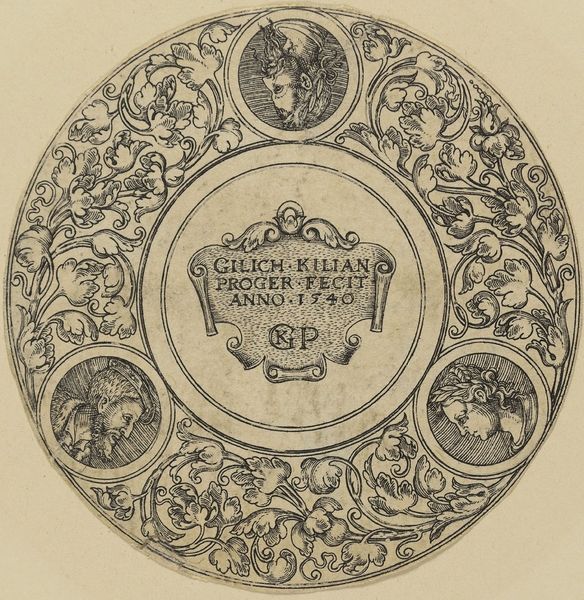
Titel: Pockaldeckel
Künstler: Gilich Kilian Proger
Standort: Hamburg
Institution: Museum für Kunst und Gewerbe Hamburg
Schlagwörter: ornament, schale, renaissance, rund, krug, skulptur, kopfbedeckung, grafik, graphik, floral, ornamente, plastik, fotografie, photographie, becher, medaillon, druckgraphik, druckgrafik, stich, kreise, medaille, pokal, kupferstich, arabeske, rankenwerk, rankenornament, bildhauerkunst, rollwerk, reproduktionen, 1540, kilian, druckerzeugnisse, pflanzenornamente, behälter, büste, ornamentstich, vorlageblätter, hopfenblatt, laubornament, gilich, proger